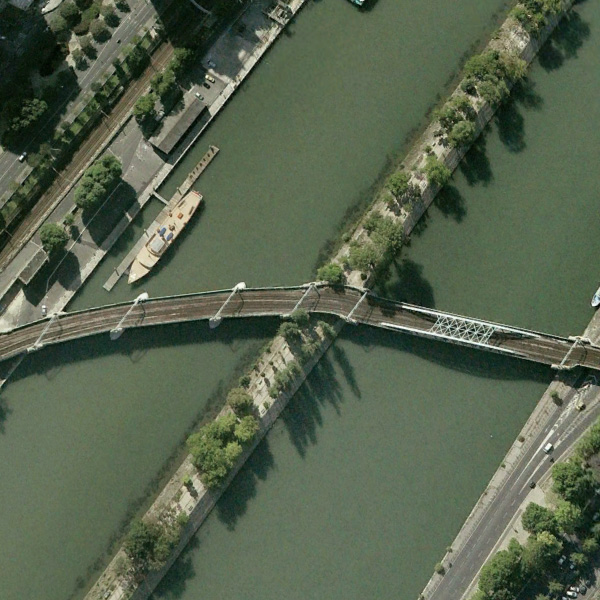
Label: Bridge